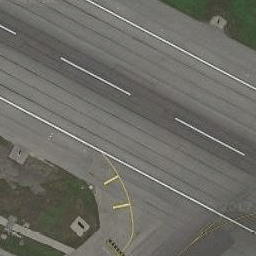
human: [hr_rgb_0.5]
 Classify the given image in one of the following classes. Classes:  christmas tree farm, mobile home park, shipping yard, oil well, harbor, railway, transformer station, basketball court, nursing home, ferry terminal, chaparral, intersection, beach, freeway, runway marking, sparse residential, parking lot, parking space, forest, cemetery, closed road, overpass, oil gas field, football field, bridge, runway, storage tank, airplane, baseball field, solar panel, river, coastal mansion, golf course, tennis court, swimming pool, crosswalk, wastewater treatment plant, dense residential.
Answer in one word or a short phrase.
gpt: runway